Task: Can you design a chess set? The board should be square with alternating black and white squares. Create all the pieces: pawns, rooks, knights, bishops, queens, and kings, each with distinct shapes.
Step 1441:
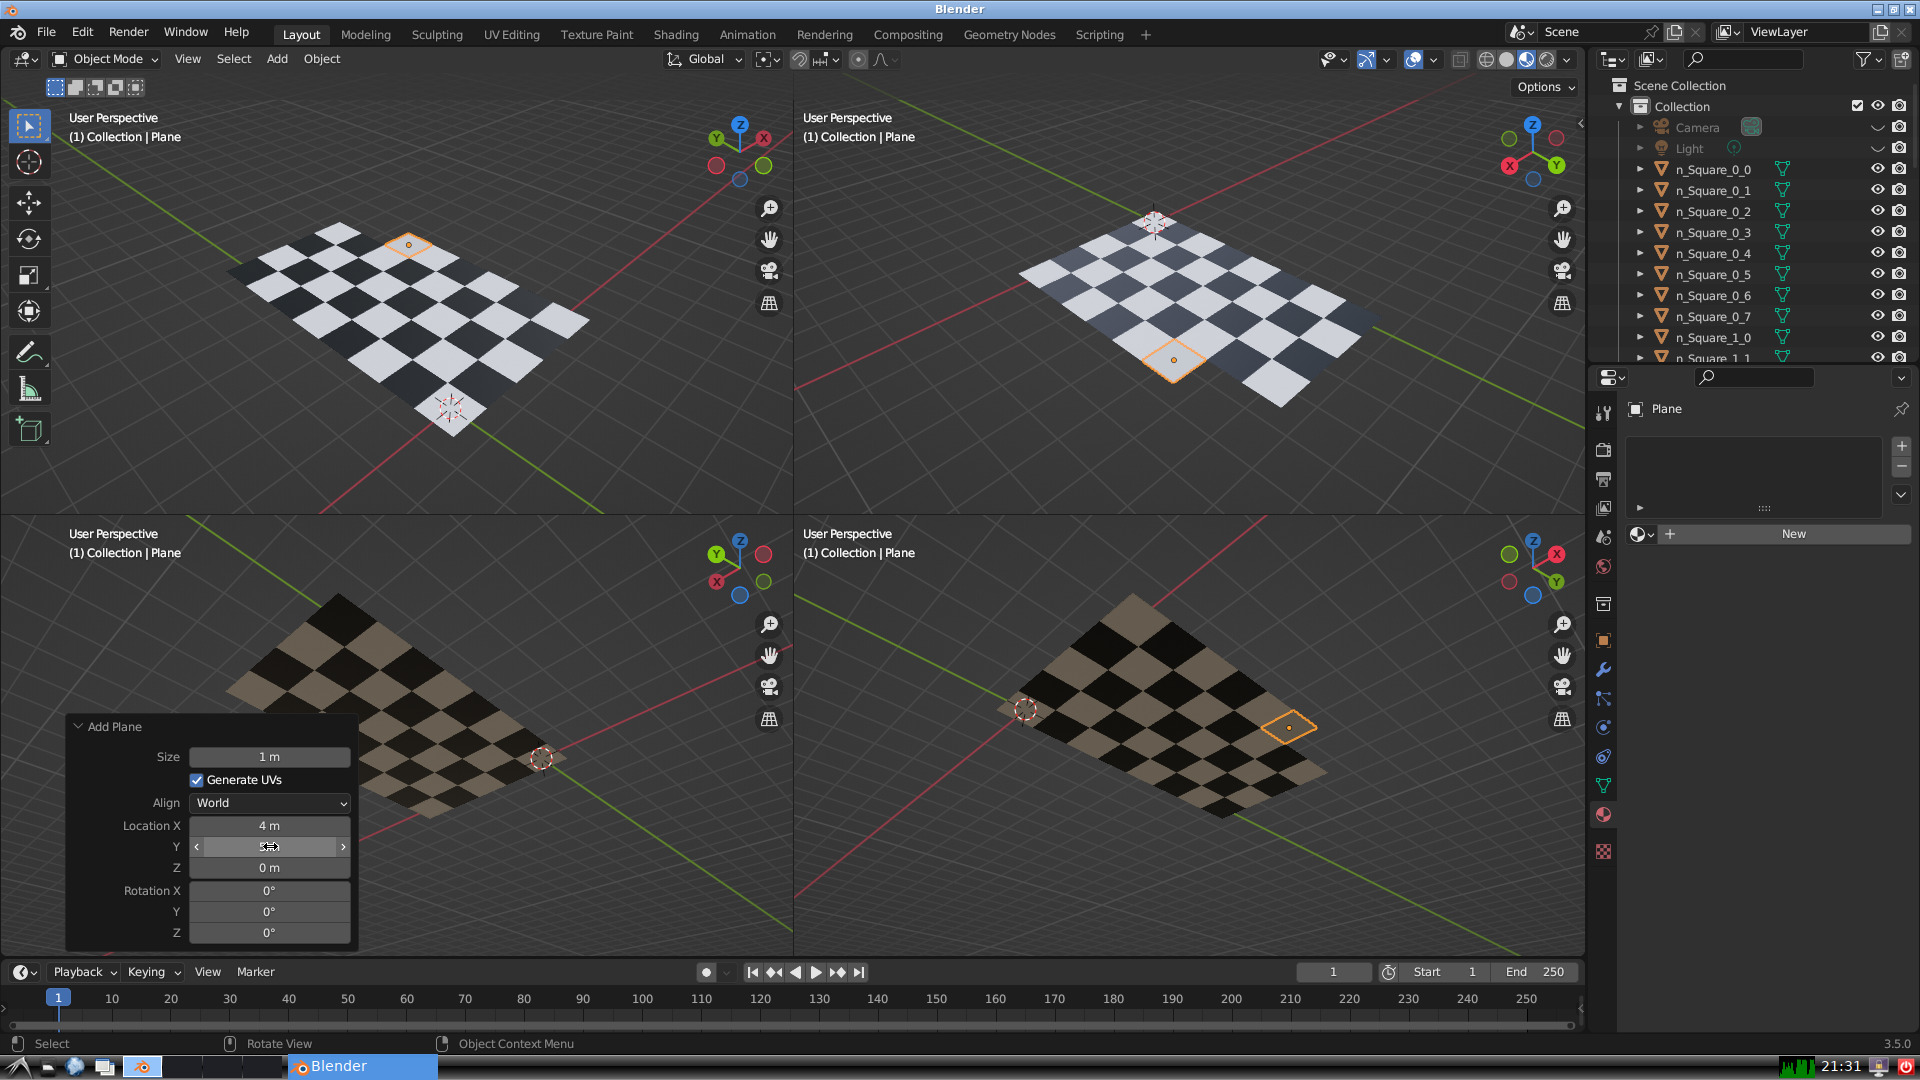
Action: {"mouse_move": [270, 867]}